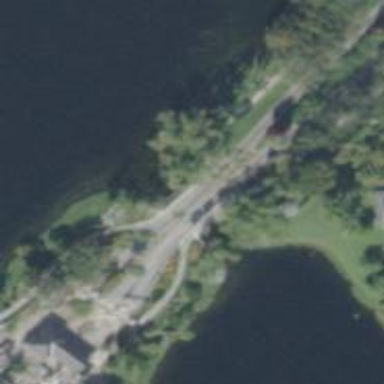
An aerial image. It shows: Residential road with bridge.